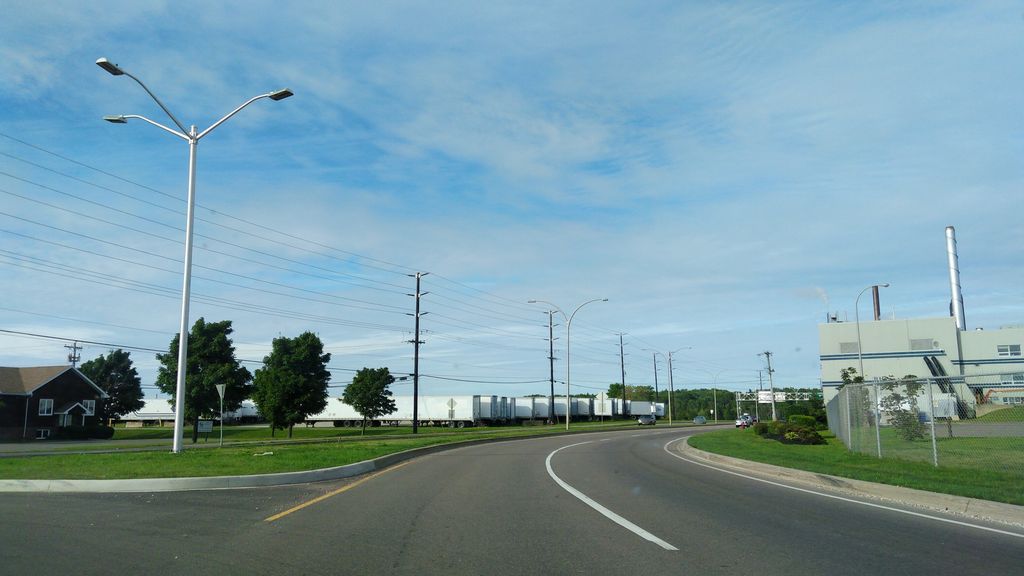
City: charlottetown